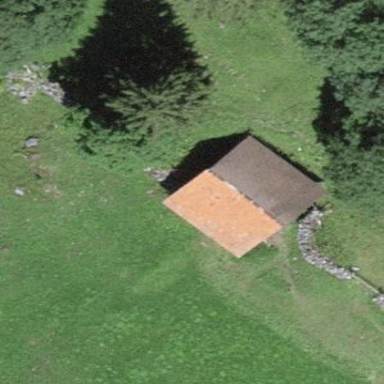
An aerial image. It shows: Rural barn.